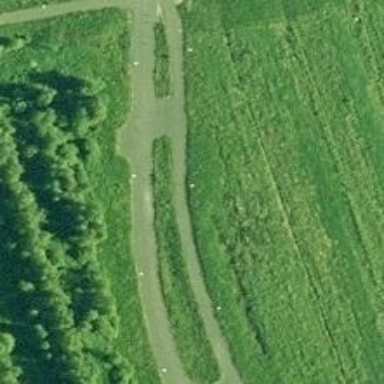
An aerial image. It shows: Cycleway.